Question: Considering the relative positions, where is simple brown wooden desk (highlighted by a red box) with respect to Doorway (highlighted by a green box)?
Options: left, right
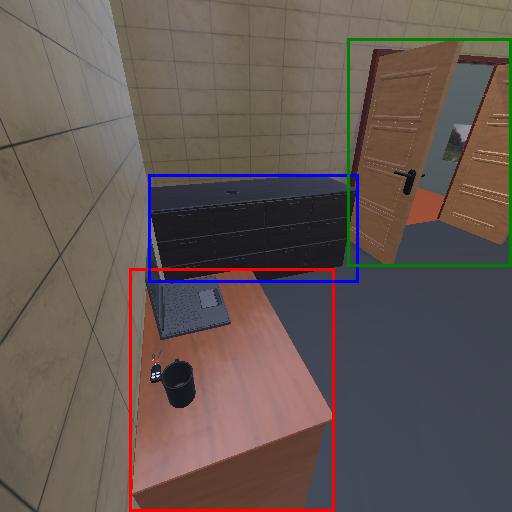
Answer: left